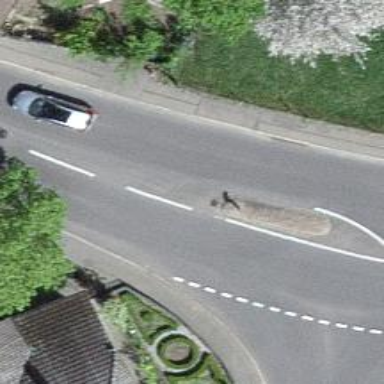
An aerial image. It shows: Secondary road with asphalt surface and sidewalks on both sides.